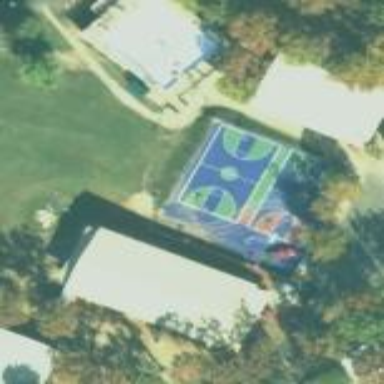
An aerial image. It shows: Basketball court located in leisure land pitch.